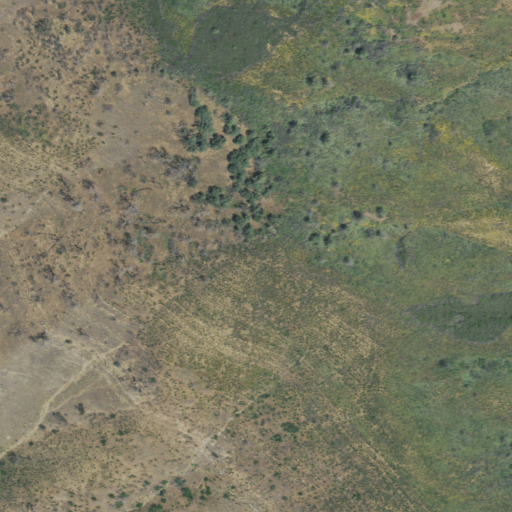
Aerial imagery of mountain in California named The Trees containing grassland and shrub